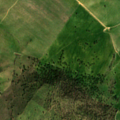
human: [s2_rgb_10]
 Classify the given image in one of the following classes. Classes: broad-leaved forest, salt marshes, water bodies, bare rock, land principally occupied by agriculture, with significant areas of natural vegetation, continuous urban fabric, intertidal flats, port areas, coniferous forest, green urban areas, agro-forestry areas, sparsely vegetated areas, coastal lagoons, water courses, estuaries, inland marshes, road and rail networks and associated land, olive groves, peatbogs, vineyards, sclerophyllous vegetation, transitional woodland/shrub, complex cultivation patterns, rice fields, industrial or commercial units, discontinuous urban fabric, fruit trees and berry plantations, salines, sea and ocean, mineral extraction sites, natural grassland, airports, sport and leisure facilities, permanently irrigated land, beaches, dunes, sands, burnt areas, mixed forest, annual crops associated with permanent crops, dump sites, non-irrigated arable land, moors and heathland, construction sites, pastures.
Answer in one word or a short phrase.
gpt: non-irrigated arable land, agro-forestry areas, transitional woodland/shrub